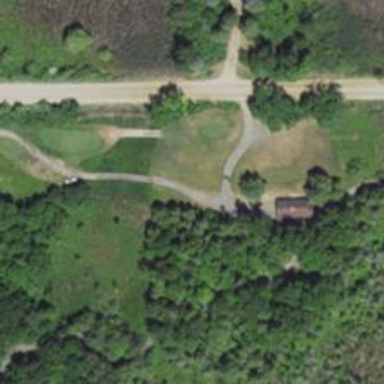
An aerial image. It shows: Service road used as golf cart path.